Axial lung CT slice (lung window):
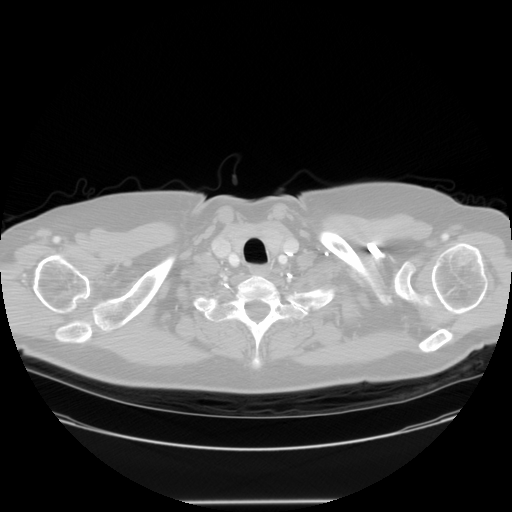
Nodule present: no